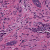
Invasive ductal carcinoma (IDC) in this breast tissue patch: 1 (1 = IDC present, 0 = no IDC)